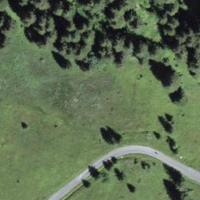
EUNIS habitat code: 43
Species observed at this site:
Filipendula ulmaria